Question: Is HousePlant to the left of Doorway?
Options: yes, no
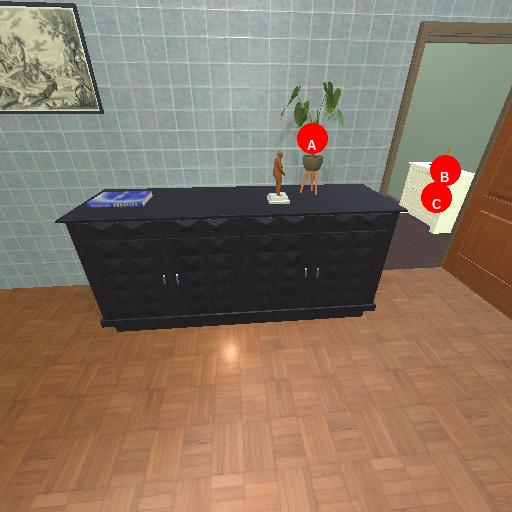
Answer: yes